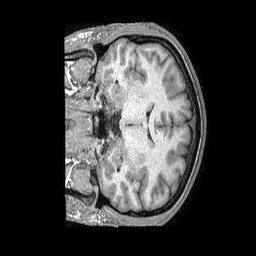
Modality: T1w
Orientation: coronal
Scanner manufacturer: philips
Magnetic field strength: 1.5 T
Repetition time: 0.007518 s
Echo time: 0.003426 s